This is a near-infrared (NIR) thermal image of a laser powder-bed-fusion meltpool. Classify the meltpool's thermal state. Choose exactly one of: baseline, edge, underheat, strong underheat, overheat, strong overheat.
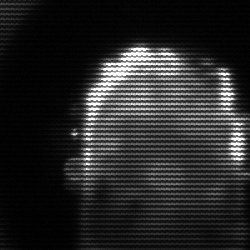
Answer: baseline